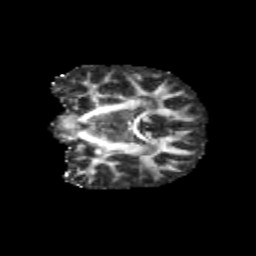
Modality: FA
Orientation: coronal
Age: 10
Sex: male
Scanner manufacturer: siemens
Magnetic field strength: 3 T
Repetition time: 3.8 s
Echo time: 0.07 s